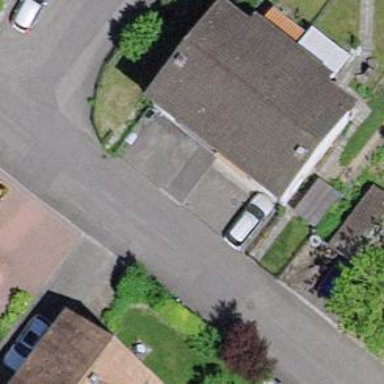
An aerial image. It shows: Semidetached house with gabled roof.